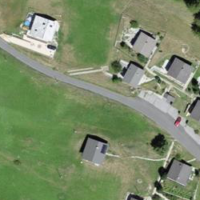
EUNIS habitat code: 26
Species observed at this site:
Tulipa sylvestris